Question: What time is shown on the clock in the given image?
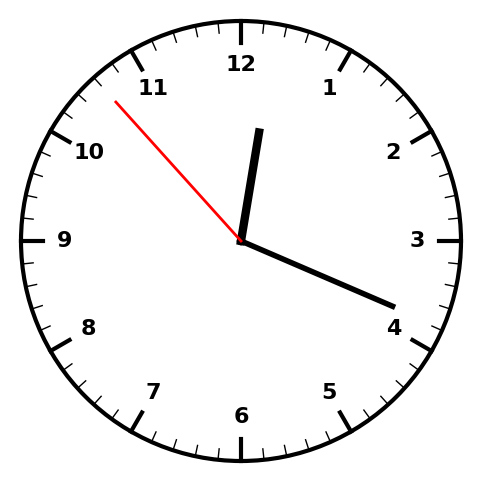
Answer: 12:18:53